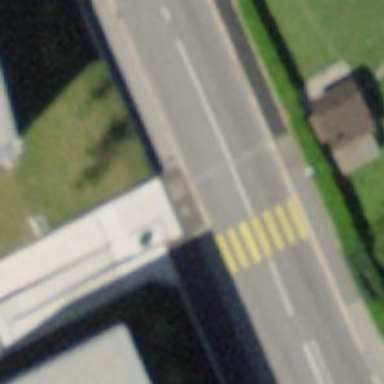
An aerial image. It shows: Bus stop with platform for public transport.